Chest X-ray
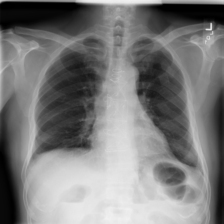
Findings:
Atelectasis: negative
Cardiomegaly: negative
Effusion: negative
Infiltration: positive
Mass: negative
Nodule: negative
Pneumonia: negative
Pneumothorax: negative
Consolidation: negative
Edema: negative
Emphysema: negative
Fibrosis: negative
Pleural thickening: negative
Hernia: negative